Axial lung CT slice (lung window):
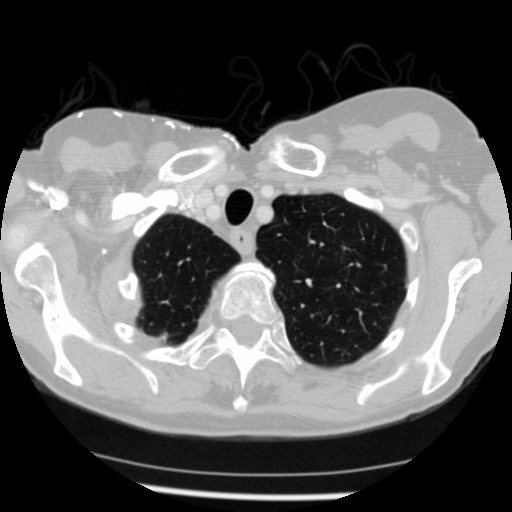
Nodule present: no